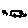
Label: car